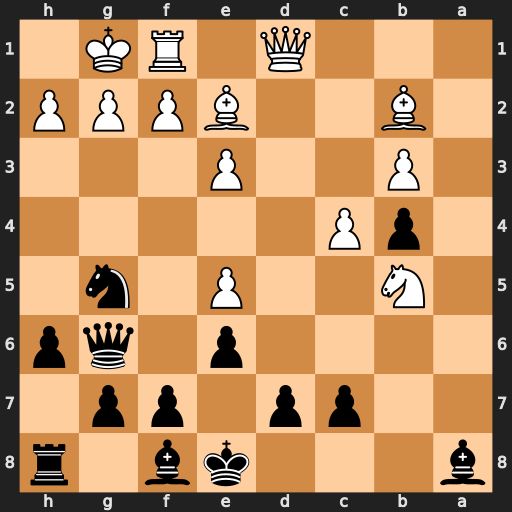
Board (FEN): b3kb1r/2pp1pp1/4p1qp/1N2P1n1/1pP5/1P2P3/1B2BPPP/3Q1RK1
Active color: b
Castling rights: k
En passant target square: -
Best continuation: Nh3+ Kh1 Qxg2#